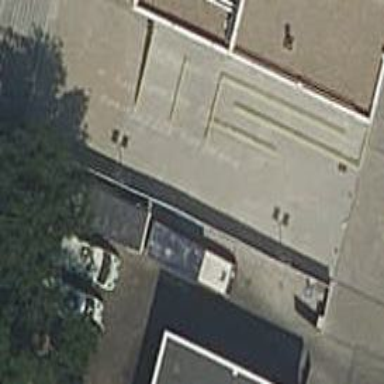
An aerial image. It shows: Sidewalk.